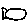
Label: fish